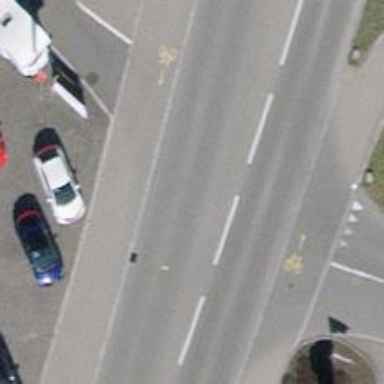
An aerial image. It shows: Secondary road with asphalt surface and sidewalks on both sides.